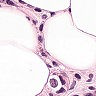
Metastatic tissue present: yes